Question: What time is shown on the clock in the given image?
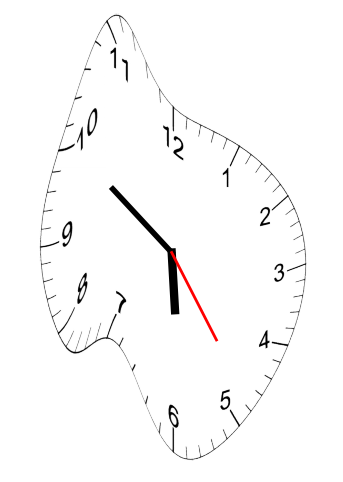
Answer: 05:50:24